九年级 · 解析几何
(8 分) 如图, $A B$ 是 $\odot O$ 的直径, 点 $C, D$ 是 $\odot O$ 上的点, 且 $O D / / B C, A C$ 分别与 $B D, O D$ 相交于点 $E, F$.

(1)求证: 点 $D$ 为 $A C$ 的中点;

(2)若 $D F=4, A C=16$, 求 $\odot O$ 的直径.

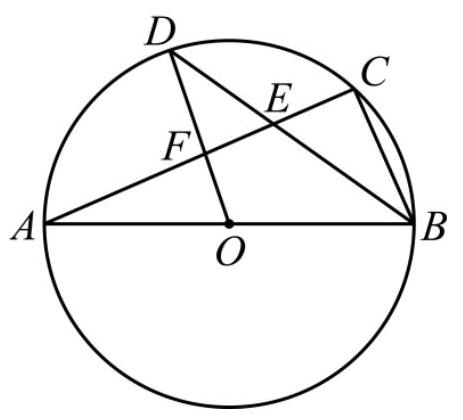
答案:  (1)见解析

(2) 20

解析: (1) 根据圆周角定理可得 $\angle A C B=90^{\circ}$, 再由平行线的性质可得 $\angle O F A=\angle C=90^{\circ}$,从而可得 $O D \perp A C$, 再根据垂径定理即可得出结论;

（2）根据垂径定理可得 $A F=\frac{1}{2} A C=8$, 再利用勾股定理进行计算即可.

【详解】(1) 证明: $\because A B$ 是直径

$\therefore \angle A C B=90^{\circ}$,

$\because O D / / B C$,

$\therefore \angle O F A=\angle C=90^{\circ}$,

$\therefore O D \perp A C$,

$\therefore A D=C D$,

$\therefore$ 点 $D$ 为 $A C$ 的中点;

（2）解: $\because O F \perp A C$,

$\therefore A F=\frac{1}{2} A C=8$,

在 Rt $\triangle A F O$ 中, $A O^{2}=A F^{2}+O F^{2}$,

$\therefore O A^{2}=64+(O D-D F)^{2}$,

$\therefore O A^{2}=64+(O A-4)^{2}$,

$\therefore O A=10$,

$\therefore \odot O$ 的直径为 20 .

【点睛】本题考查圆周角定理、垂径定理、勾股定理, 熟练掌握圆周角定理和垂径定理是解题的关键.